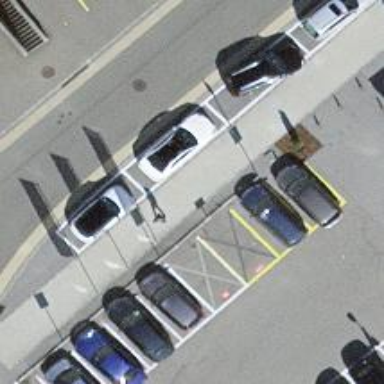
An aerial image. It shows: Car-sharing service available at this location.